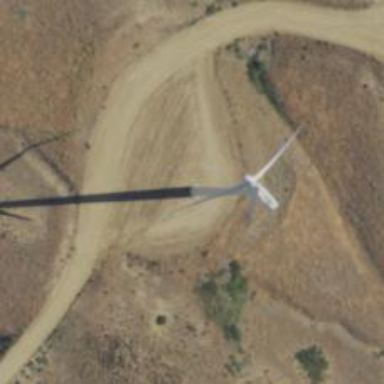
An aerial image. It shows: Wind generator powered by horizontal axis wind turbine.